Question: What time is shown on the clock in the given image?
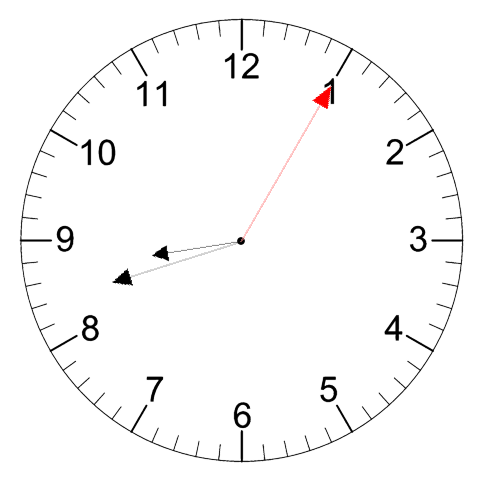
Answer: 08:42:05